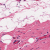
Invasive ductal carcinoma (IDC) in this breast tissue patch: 0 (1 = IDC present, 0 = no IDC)